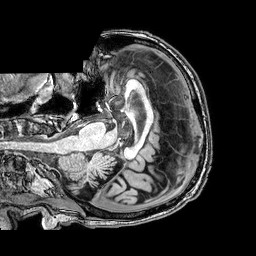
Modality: T1w
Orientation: axial
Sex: male
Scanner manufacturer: philips
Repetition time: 0.008259 s
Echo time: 0.00382 s